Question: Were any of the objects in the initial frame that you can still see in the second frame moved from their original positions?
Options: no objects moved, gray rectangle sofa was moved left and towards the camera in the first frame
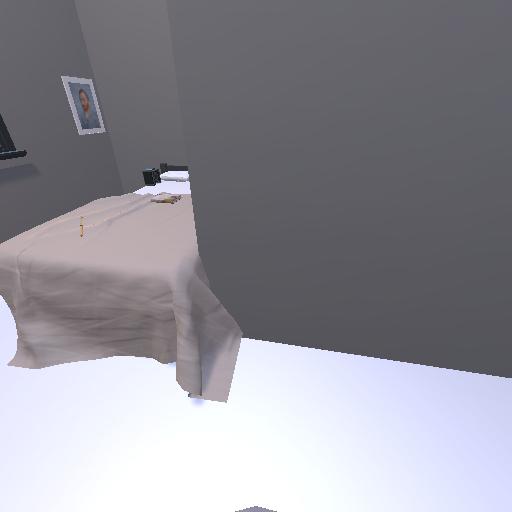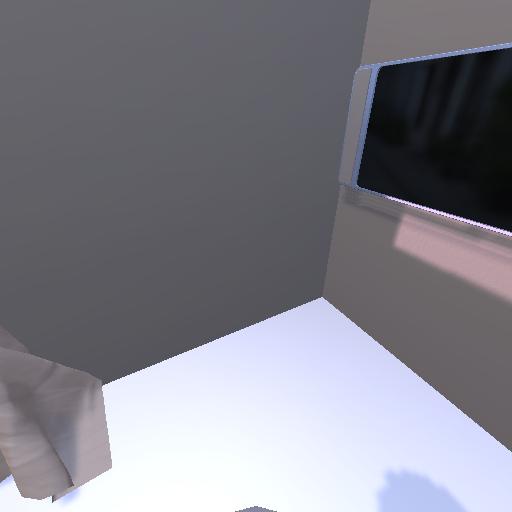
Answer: no objects moved